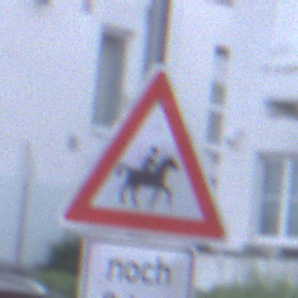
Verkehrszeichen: ReiterLinks
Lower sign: LaengeEinerStrecke4
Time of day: SunriseSunset
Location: Outdoor (Urban)
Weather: PartlyCloudy
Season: NotSpecified
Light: Natural